Chest X-ray. View position: AP
Patient age: 21
Patient sex: M
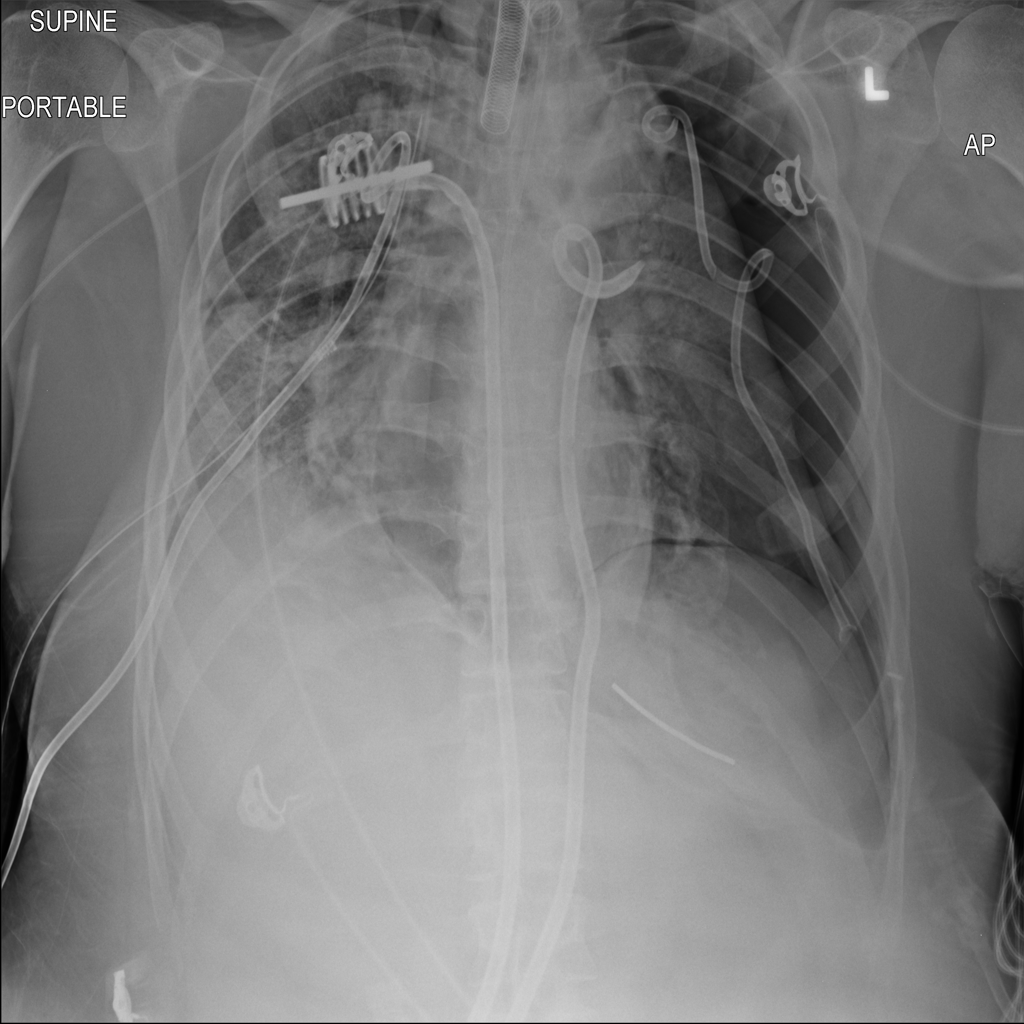
Finding: Pneumothorax